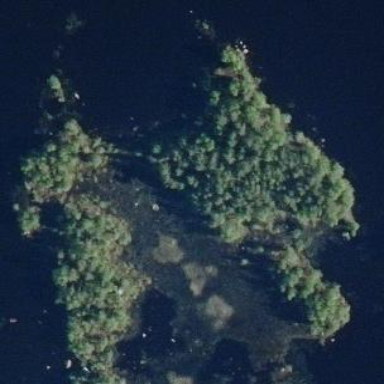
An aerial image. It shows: Islet.